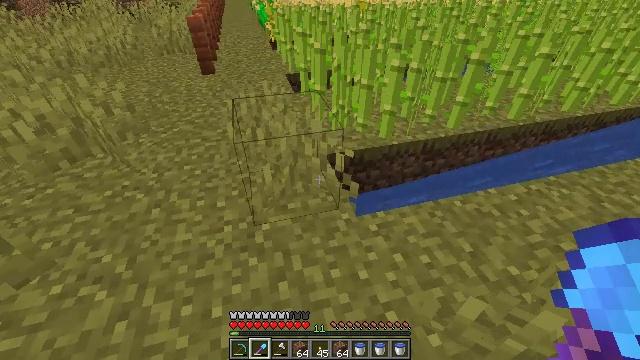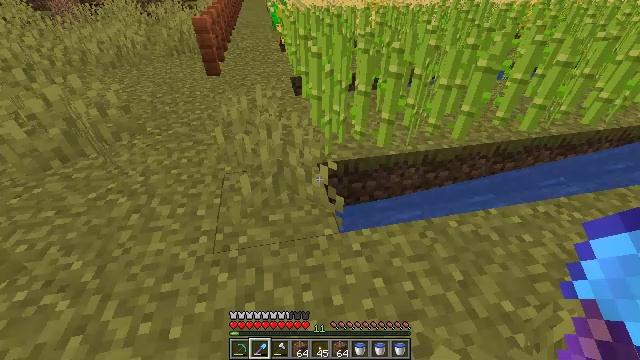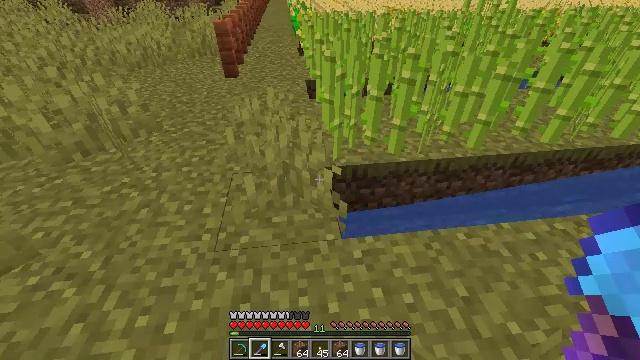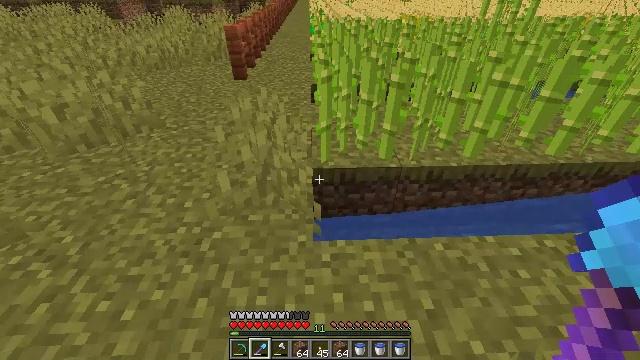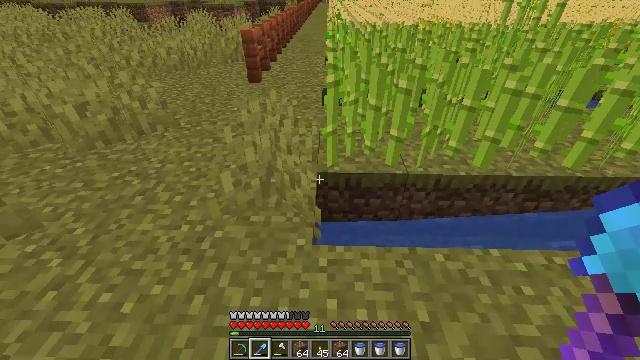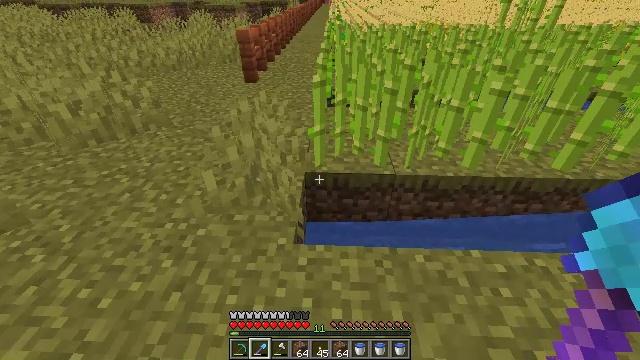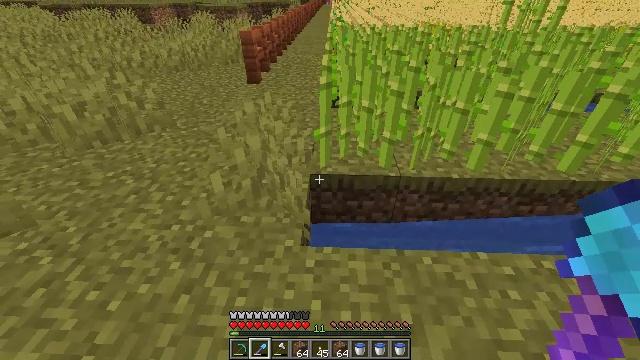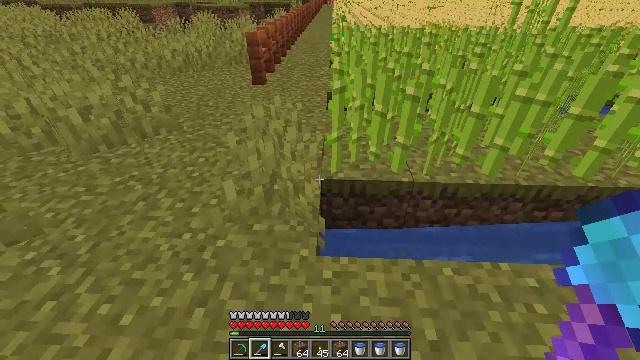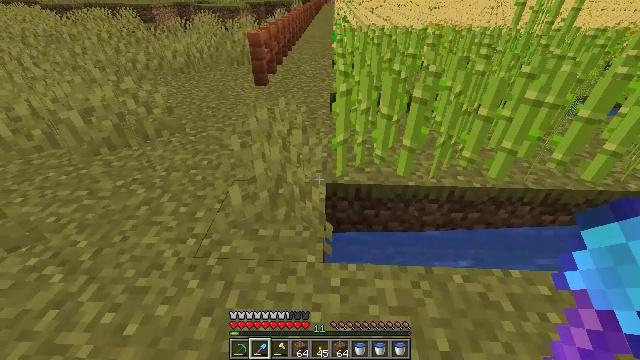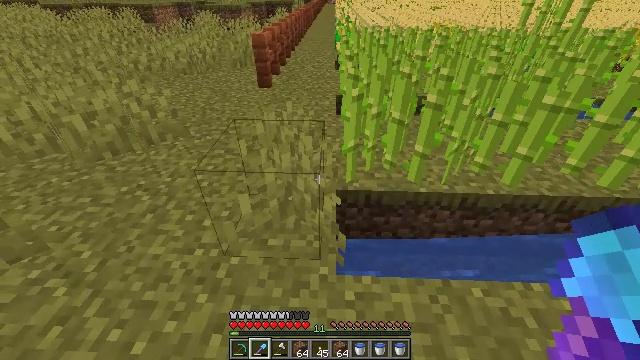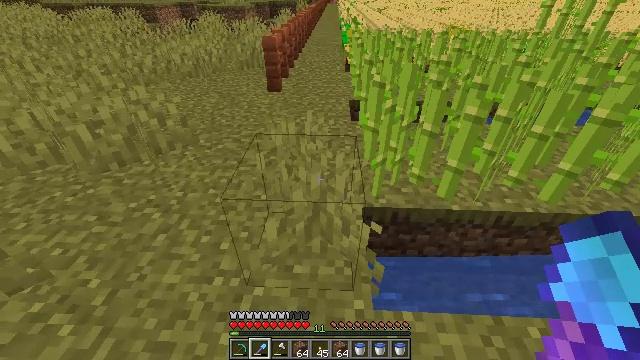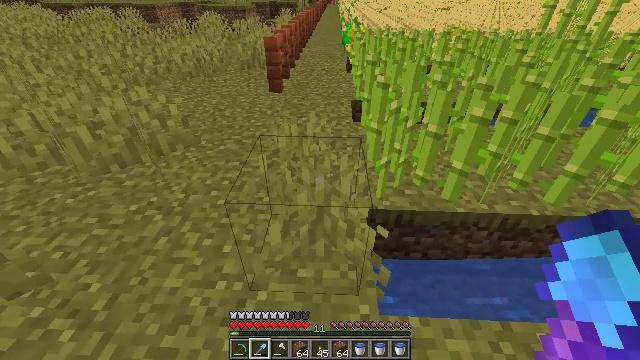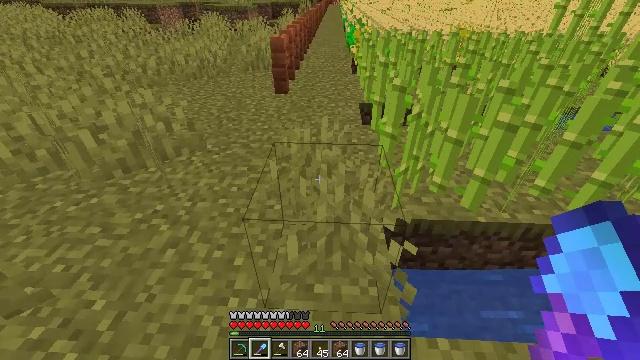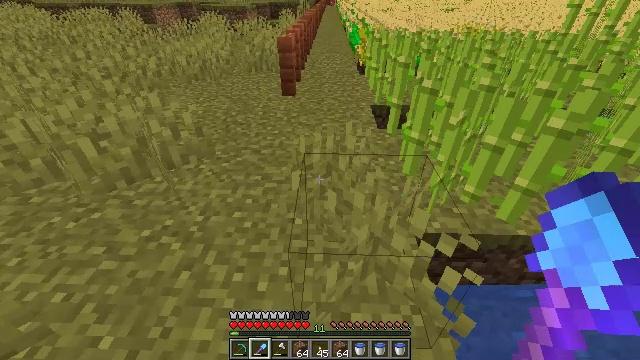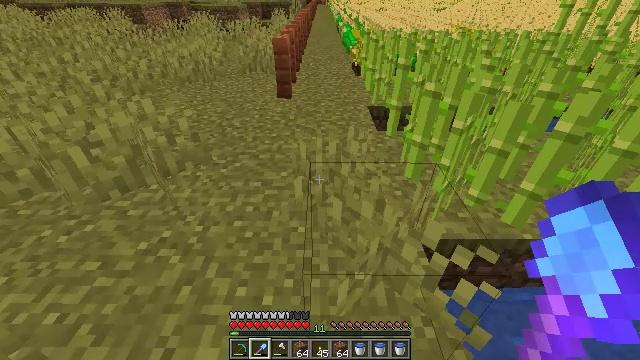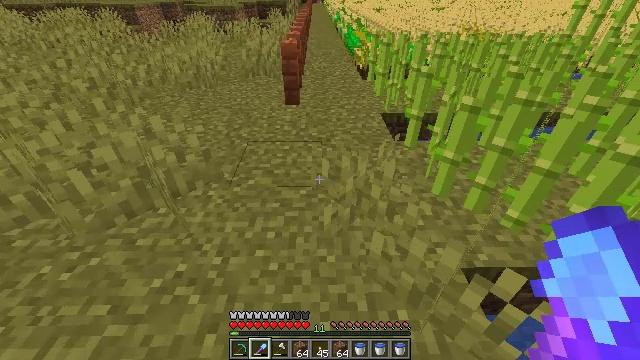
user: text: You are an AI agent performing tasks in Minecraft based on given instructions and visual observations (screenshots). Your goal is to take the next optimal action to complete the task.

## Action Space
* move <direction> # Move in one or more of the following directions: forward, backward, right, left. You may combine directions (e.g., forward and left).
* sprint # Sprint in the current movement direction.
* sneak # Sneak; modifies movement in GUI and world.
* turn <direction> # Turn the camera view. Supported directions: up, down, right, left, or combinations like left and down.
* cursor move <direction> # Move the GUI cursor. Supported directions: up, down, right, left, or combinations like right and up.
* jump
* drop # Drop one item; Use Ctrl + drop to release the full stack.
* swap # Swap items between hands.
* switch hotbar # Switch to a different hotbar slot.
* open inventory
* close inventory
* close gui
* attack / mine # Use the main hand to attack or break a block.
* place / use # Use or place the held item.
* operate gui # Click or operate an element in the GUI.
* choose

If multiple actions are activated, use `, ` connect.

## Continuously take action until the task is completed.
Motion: motion action
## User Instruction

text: Break the acacia fence to collect it.
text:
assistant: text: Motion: move right, turn left
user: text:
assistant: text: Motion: move right, turn left
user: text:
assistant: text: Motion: move right, turn left and up
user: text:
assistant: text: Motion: move right, turn left
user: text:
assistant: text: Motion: move left
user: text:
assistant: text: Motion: move left
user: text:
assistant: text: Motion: move forward and move left
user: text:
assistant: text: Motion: move forward and move left
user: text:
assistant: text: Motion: move forward and move left
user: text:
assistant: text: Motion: move forward and move left
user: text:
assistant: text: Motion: move forward and move left
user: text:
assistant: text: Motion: move forward and move left
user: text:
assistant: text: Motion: move forward and move left
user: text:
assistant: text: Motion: move forward and move left, turn right
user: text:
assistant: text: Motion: move forward and move left, turn right
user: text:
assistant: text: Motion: move forward and move left, turn right
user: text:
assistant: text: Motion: move forward and move left, turn right
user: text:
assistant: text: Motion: move forward and move left, turn right
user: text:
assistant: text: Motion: move forward and move left, turn right
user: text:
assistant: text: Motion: move forward and move left, turn right
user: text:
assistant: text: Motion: move forward and move left, turn right
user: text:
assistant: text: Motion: move forward and move left, turn right
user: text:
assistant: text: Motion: move forward and move left, turn right
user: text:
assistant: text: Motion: move forward and move left, turn right
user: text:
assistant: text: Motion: move forward and move left, turn right
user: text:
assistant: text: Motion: move forward and move left, turn right
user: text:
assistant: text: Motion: move forward and move left, turn right
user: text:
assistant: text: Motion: move forward and move left, turn right
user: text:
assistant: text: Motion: move left, turn right
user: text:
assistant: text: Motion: move left, turn right